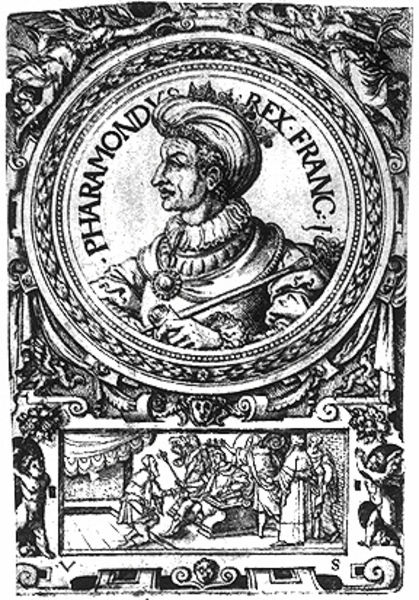
Titel: Bildnis von Frankenkönig Pharamond
Künstler: Virgil Solis
Institution: (Seriendruck)
Schlagwörter: hand, mann, umhang, weiß, menschen, blume, frankreich, grau, holz, mund, männer, nase, ohr, profil, schmuck, schwarz, stirn, szene, zeichnung, muster, ornament, gesichter, diener, falten, kragen, rahmen, ärmel, bild, bildnis, herr, portrait, porträt, vorhang, boden, auge, gewand, haare, reich, blatt, brosche, kinn, krone, lippen, locken, rechts, kreis, rund, engel, ranken, relief, holzschnitt, schrift, bilder, papier, zwei, stab, kette, grafik, graphik, rand, figuren, bischof, kaiser, könig, thron, tafel, inschrift, floral, ornamente, rüschen, wange, buch, medaillon, druck, druckgraphik, radierung, stich, lithografie, schwarzweiß, schwert, text, knien, degen, herrscher, trohn, kranz, ritter, stift, französich, verziert, karte, prister, voluten, dolch, herzog, knieen, krönung, prinz, bittsteller, baldachin, schriftrolle, medaille, putten, kupferstich, anbetung, turban, putti, art deco, deco, verzierungen, zepter, kniefall, szepter, römisch, würde, münze, umschrift, känig, fibel, seriendruck, rex, rollwerk, kniebeuge, amt, zwei bilder, turband, raumen, pharamondus, franzoesisch adelkalender, pharamond